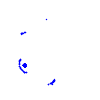
Particle: pion